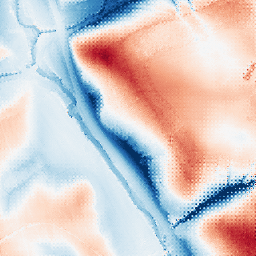
Category: trend_removal
Decomposition family: local_polynomial
Decomposition parameters: window_size: 101
degree: 2
Upsampling method: regularized
Upsampling parameters: scale: 2
lambda_reg: 0.1
Upsampling scale: 2